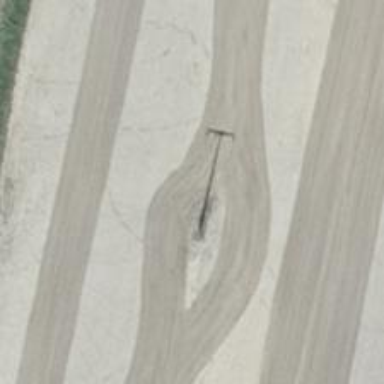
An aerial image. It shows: Power pole.